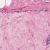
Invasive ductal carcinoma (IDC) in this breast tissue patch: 0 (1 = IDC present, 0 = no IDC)